Interaction volume radius: 10 \u00c5
Interaction volume height: 15 \u00c5
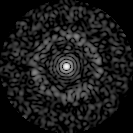
Disorder parameter: 0.8685